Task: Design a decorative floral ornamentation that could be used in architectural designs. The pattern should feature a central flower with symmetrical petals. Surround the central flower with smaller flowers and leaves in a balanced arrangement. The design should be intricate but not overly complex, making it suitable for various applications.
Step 304:
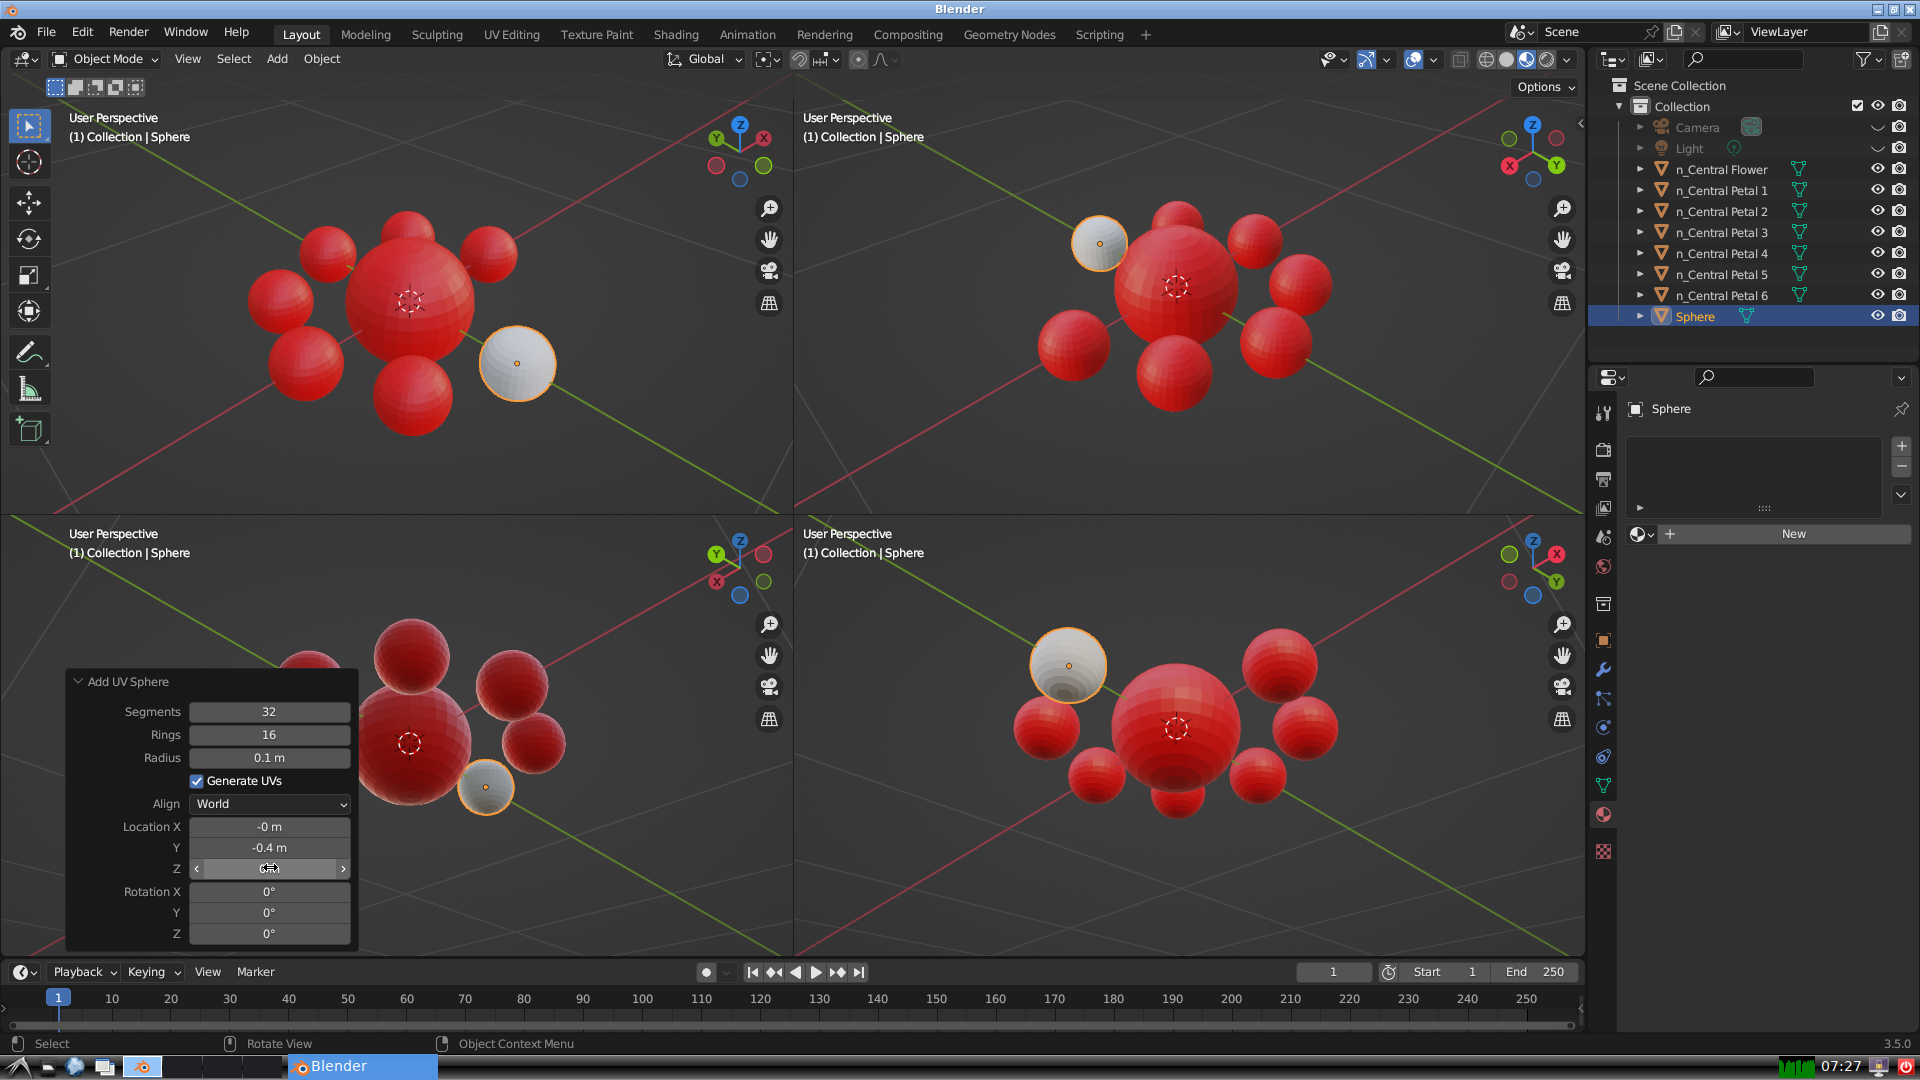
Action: {"mouse_move": [960, 540]}